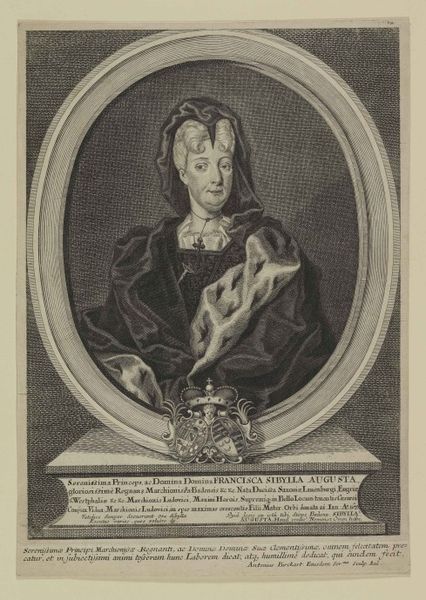
Titel: Markgräfin Sibylla Augusta als Witwe
Künstler: Anton Birkhart
Standort: Karlsruhe
Institution: Staatliche Kunsthalle Karlsruhe
Schlagwörter: gemälde, kopf, umhang, weiß, mädchen, frau, frisur, grau, haar, hintergrund, kleid, schwarz, zeichnung, blick, dame, schleier, tuch, haube, alt, augen, falten, gesicht, hermelin, kragen, pelz, rahmen, samt, sockel, tablett, portrait, porträt, spiegel, gewand, haare, kutte, mantel, reich, adel, pflanze, krone, prinzessin, kreis, oval, rund, tondo, adelige, kopfbedeckung, lächeln, schrift, kette, grafik, hof, church, crown, fancy, hat, könig, religious, white, women, black, collar, dress, face, female, formal, grandma, gray, grey, hair, lace, lady, nose, old, painting, robe, sitting, woman, kopftuch, inschrift, büste, verzierung, gown, mirror, picture, print, podest, edel, halskette, schild, buch, medaillon, kreuz, druck, radierung, stich, scharz, text, woodcut, bleistift, nerz, brokat, wappen, halbportrait, head, german, baroque, eyes, important, noble, sash, stand, herrscherin, königin, fürstin, drawing, paper, maria, black and white, frame, kopfschmuck, chin, coat, fur, mouth, scarf, graphic, illustration, sketch, french, cross, necklace, writing, kaiserin, kapuze, drape, drapery, letter, satin, human, royal, arms, clothes, draped, garment, mantle, neck, latein, inscription, front, epitaph, engraving, religion, coat of arms, crest, sachsen, circle, eye, begrenzung, shield, book, crucifix, lips, augne, lithograph, stamp, ellipse, cheek, heraldik, script, rich, tan, forehead, round, gräfin, royalty, latin, francesca, veil, äbtissin, weapon, key, schwarzeiß, heart, class, queen, emblem, hood, pendant, ermine, upper class, e, d, augusta, wealth, stern, brows, caption, wapon, circular, francisca, necklet, cover, card, b, n, printmaking, oblong, gentry, chuch, a, sibylla, neckless, widow, domina, c, copperplate, sigil, francisca sibyilla augusta, sibyilla, francisca sibylla augusta, artistocrat, coiffed, coiffure, oman, franzisca, franziska, upper, moire, francisca sebylla augusta, sieylla, funny hairdo, sebylla, mouht, fancisca, coats of arms, pedstal, ghrey, coat of amrs, francisda, österreisch, fransischa, 거울속에 중년의 여성 한명이 자신의 모습을 지긋하게 바라보고 있다, fracisca